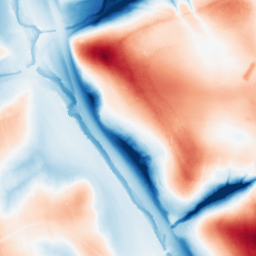
Category: edge_preserving
Decomposition family: guided
Decomposition parameters: radius: 32
eps: 0.1
Upsampling method: bicubic_3x
Upsampling parameters: scale: 3
Upsampling scale: 3